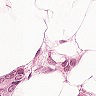
Metastatic tissue present: yes